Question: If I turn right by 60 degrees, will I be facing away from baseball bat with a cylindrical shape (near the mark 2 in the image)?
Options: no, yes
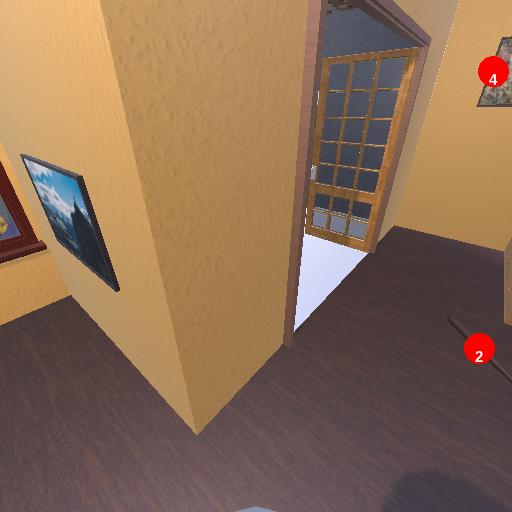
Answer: no